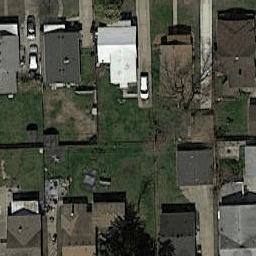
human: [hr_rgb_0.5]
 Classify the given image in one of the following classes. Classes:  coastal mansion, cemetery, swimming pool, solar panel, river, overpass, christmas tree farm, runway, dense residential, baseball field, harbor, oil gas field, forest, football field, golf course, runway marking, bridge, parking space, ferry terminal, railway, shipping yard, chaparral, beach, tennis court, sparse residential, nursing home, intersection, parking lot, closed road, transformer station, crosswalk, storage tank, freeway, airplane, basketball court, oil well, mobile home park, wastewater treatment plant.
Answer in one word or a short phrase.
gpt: dense residential